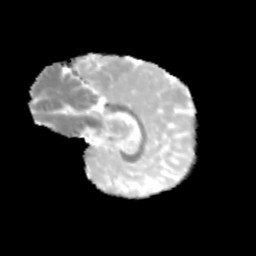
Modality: MD
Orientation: sagittal
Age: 9
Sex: female
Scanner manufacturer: siemens
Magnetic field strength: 3 T
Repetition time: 3.8 s
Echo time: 0.07 s